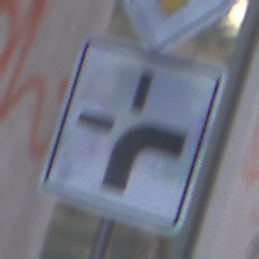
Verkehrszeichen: VerlaufVorfahrtsstrasse3
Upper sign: Vorfahrtsstrasse
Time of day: MorningAfternoon
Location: Outdoor (Urban)
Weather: PartlyCloudy
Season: NotSpecified
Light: Natural